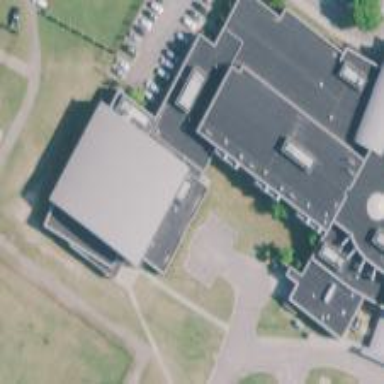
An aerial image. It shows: School.